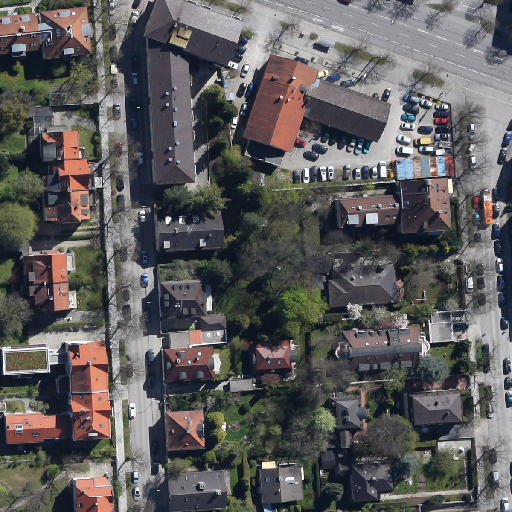
Referring expression: road